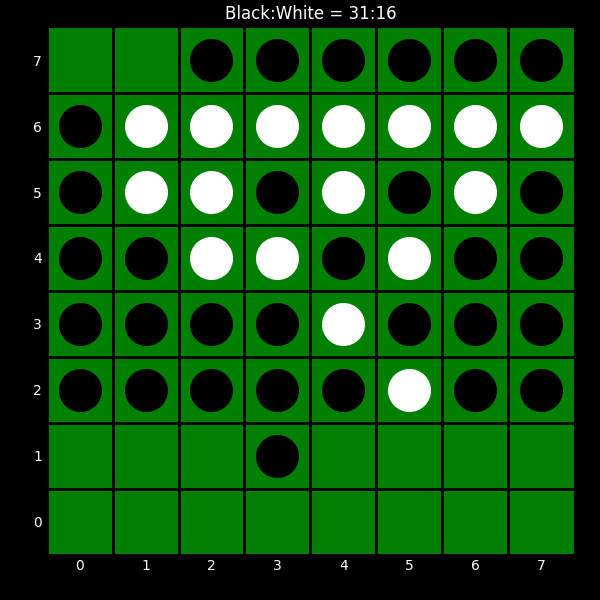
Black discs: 31
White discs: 16